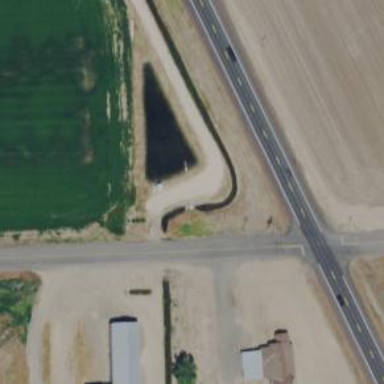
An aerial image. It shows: Culvert underpass for canal.